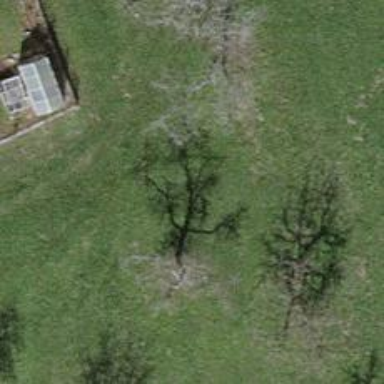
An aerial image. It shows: Beautiful tree in nature.